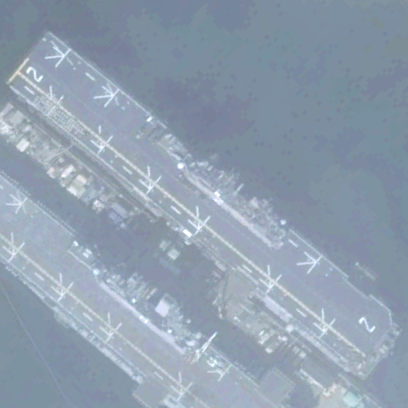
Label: assault